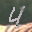
Label: 4